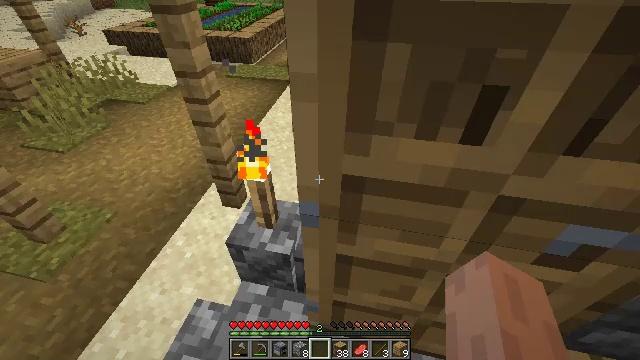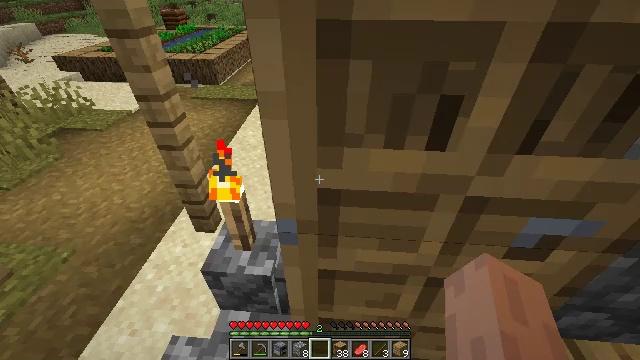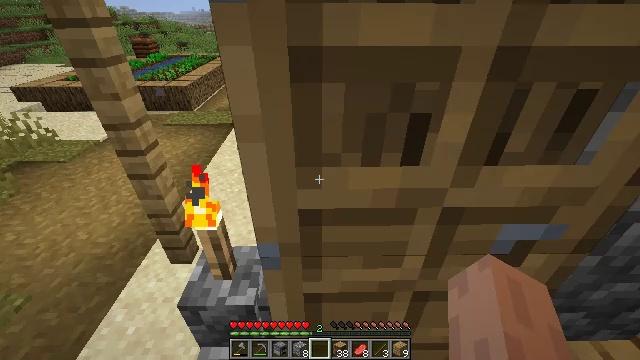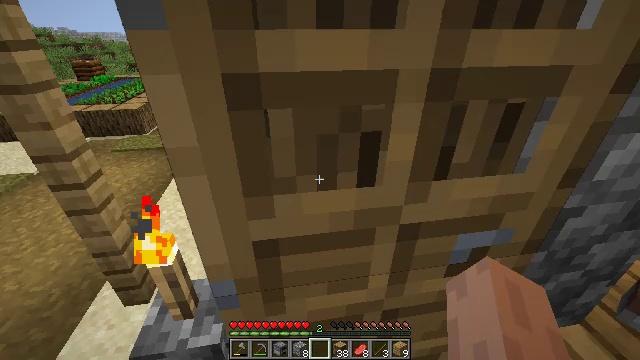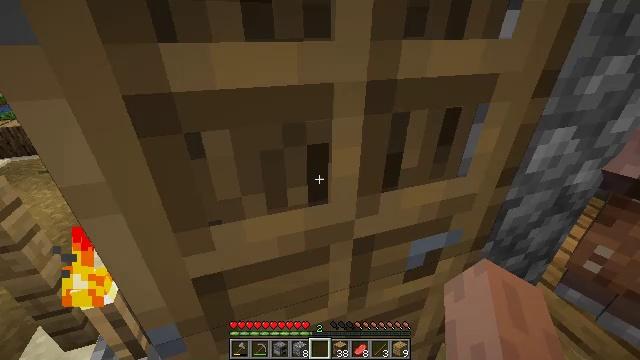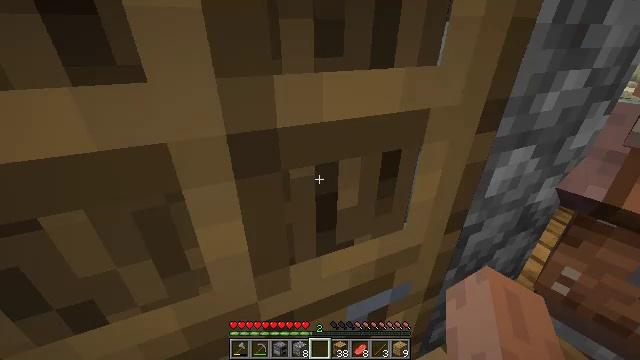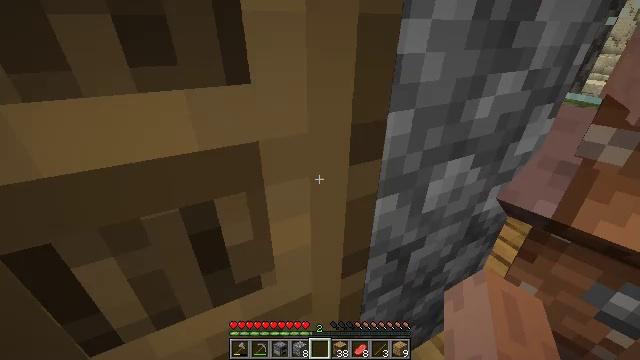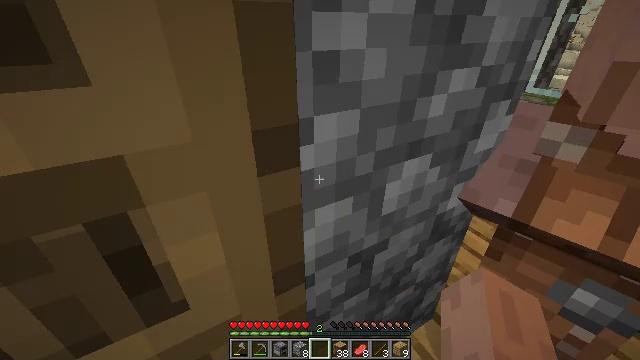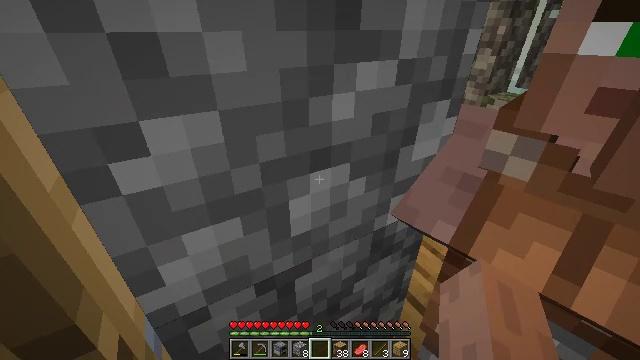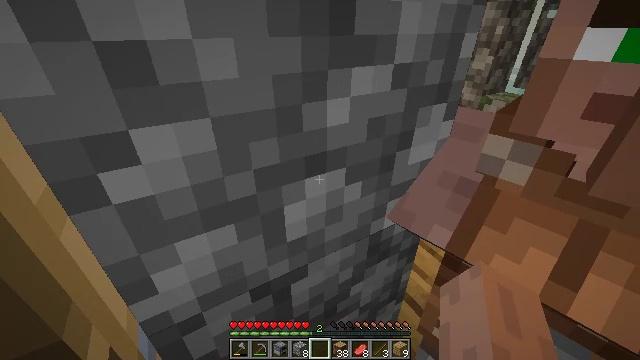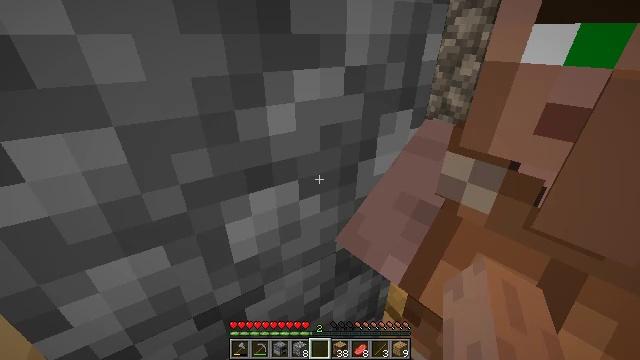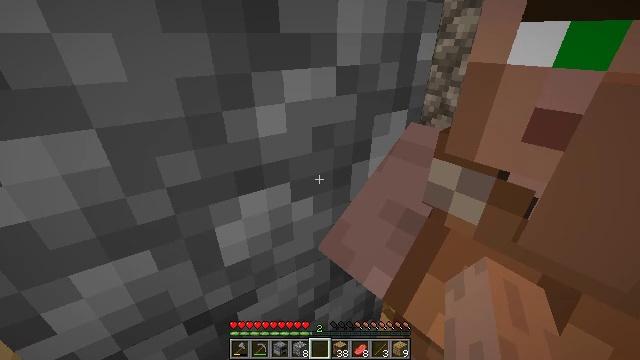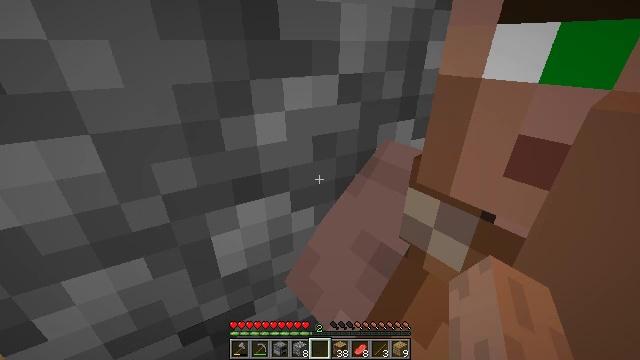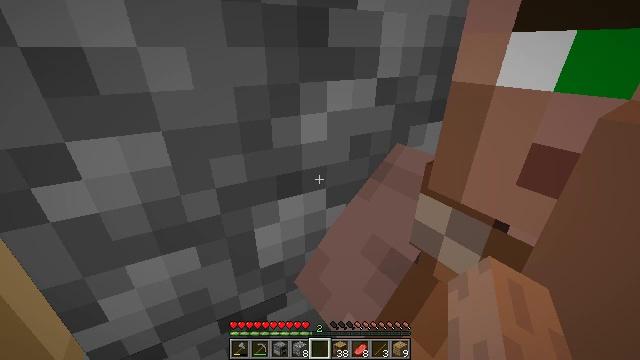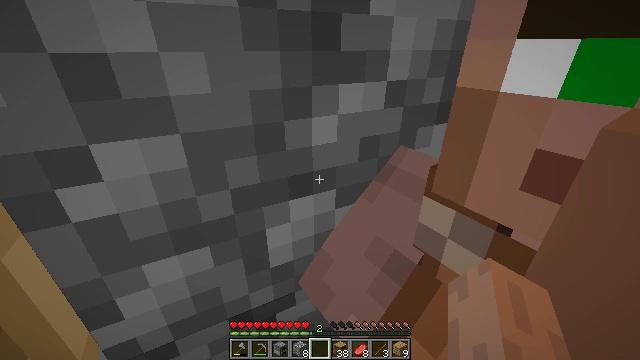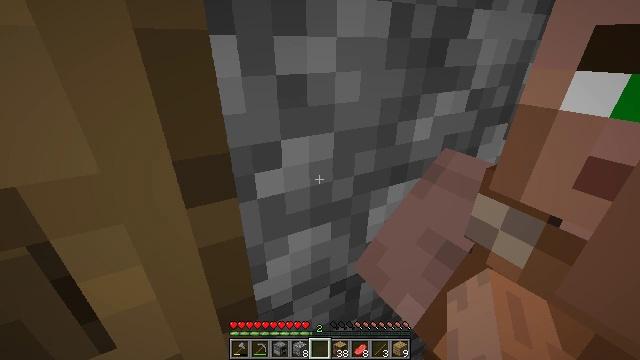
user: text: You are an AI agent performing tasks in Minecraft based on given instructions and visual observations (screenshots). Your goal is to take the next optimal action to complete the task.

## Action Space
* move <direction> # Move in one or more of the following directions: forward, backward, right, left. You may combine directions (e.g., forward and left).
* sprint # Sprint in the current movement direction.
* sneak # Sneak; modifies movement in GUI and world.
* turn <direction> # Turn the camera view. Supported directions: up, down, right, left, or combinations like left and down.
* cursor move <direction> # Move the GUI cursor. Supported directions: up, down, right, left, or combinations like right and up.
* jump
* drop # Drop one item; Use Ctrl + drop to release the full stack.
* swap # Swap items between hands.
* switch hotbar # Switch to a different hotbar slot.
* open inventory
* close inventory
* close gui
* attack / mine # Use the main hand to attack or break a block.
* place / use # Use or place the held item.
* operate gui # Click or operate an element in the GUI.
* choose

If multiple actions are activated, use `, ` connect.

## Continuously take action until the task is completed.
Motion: motion action
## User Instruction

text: Attack the chest to pick it up.
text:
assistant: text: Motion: turn right and up
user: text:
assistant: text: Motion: turn right and up
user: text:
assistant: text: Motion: move forward and move right, turn right and up
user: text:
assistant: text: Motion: move forward and move right, turn right
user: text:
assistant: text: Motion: move forward and move right, turn right
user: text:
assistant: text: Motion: move forward and move right, turn right and down
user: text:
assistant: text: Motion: move forward and move right, turn right
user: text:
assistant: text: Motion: move forward and move right
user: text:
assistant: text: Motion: no_op
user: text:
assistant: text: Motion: turn up
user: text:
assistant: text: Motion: no_op
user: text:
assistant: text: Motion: turn left and up
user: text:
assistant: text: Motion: move left, turn left
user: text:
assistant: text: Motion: move left
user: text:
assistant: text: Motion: move back and move left
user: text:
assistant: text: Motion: move back and move left, turn right and up
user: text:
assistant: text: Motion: move back and move left, turn right and up
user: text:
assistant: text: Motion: move back, turn right and up
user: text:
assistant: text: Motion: turn right and up
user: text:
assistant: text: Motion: turn right and up
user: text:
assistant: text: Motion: turn right and up
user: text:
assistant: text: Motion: turn right and up
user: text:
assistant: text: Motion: turn right and up, use / place
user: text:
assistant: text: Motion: use / place
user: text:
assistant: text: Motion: use / place
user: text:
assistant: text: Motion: turn left and down
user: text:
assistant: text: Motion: turn left and down
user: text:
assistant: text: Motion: no_op
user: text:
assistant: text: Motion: turn left and down
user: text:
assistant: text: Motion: use / place